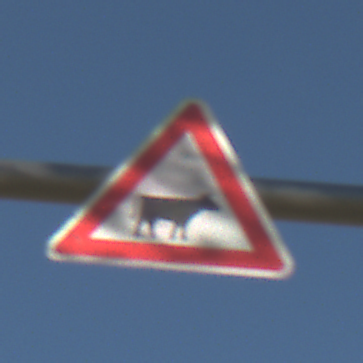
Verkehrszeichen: ViehtriebLinks
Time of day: MorningAfternoon
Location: Outdoor (Nature)
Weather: PartlyCloudy
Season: NotSpecified
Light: Natural